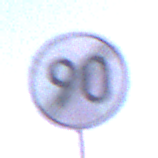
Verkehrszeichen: EndeGeschwindigkeit90
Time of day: SunriseSunset
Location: Outdoor (Nature)
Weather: Clear
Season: NotSpecified
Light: Natural